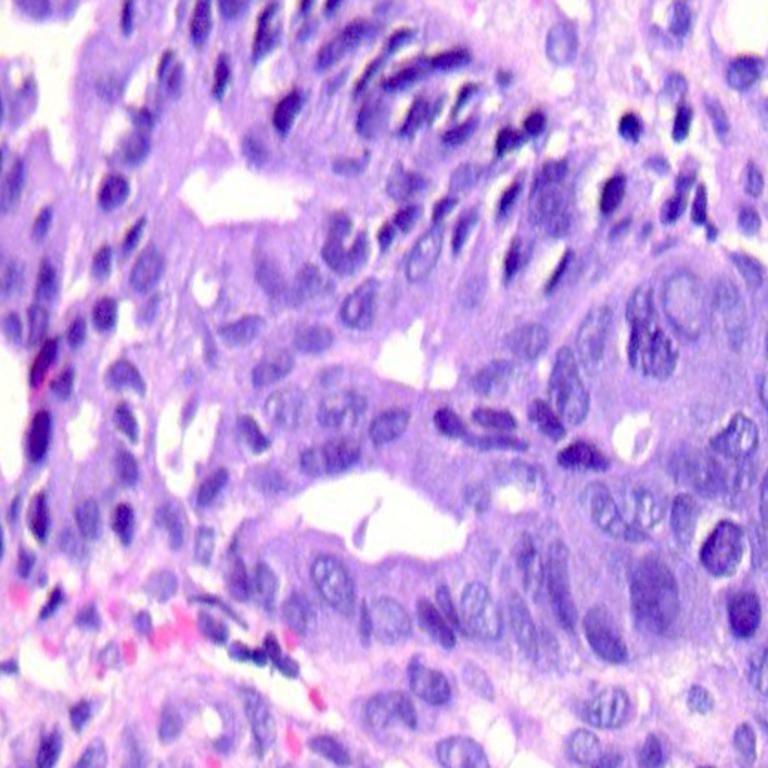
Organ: colon
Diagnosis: adenocarcinomas